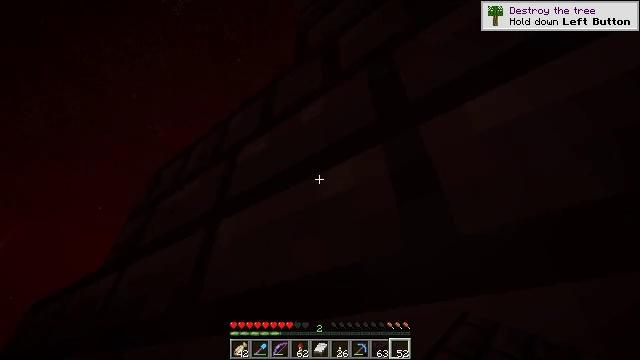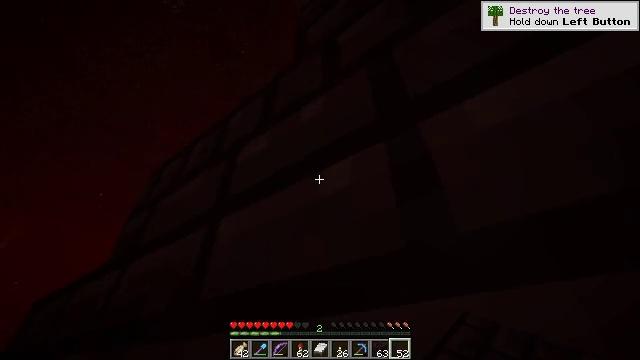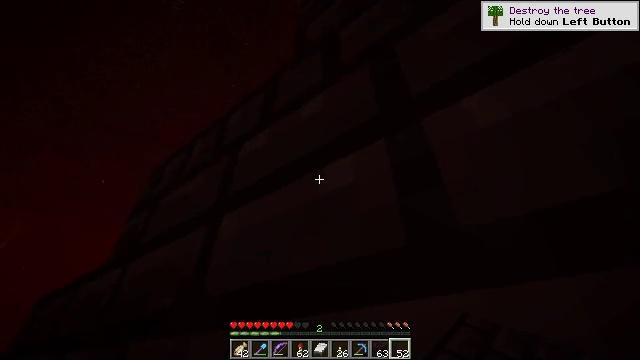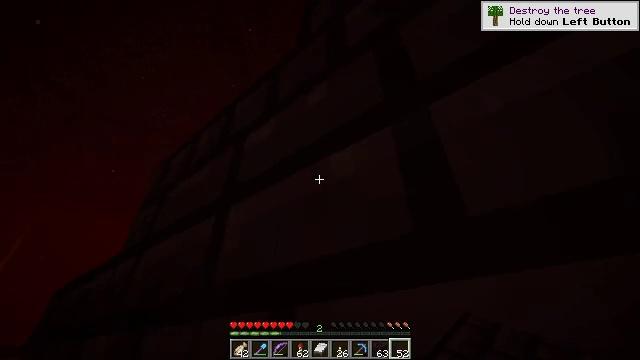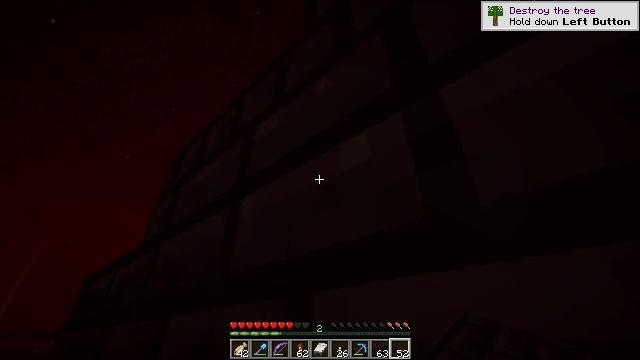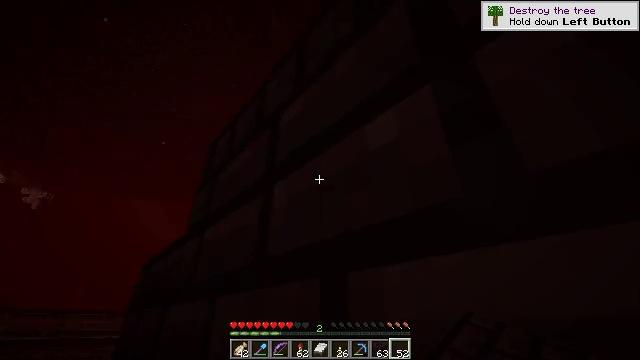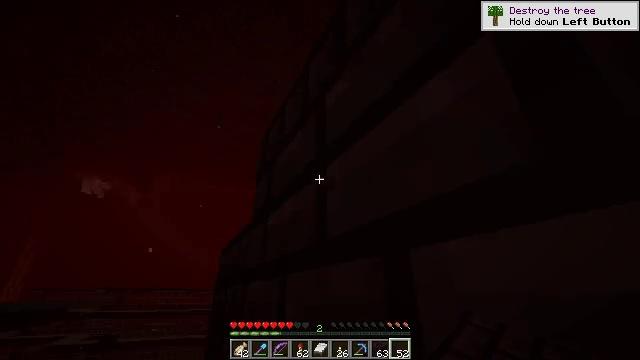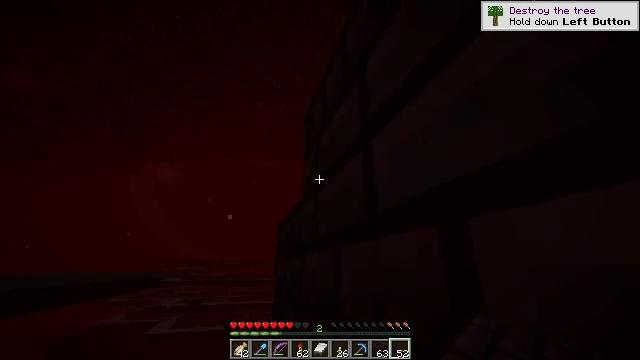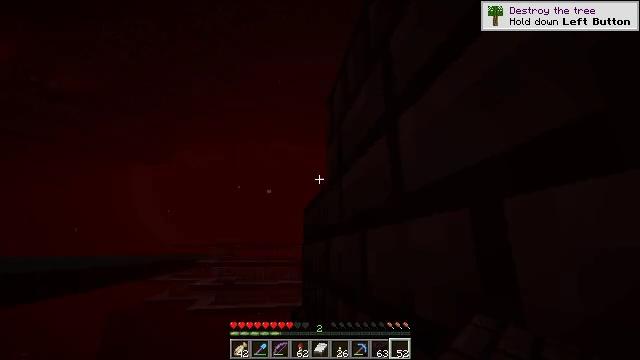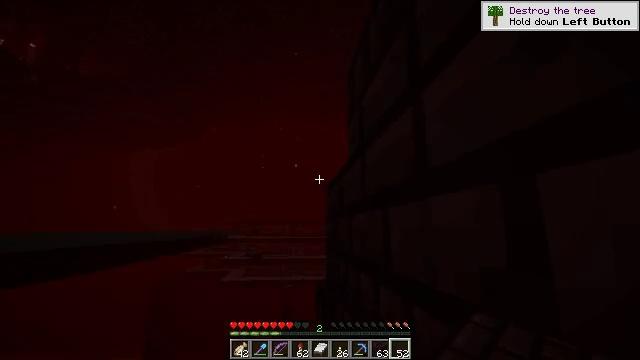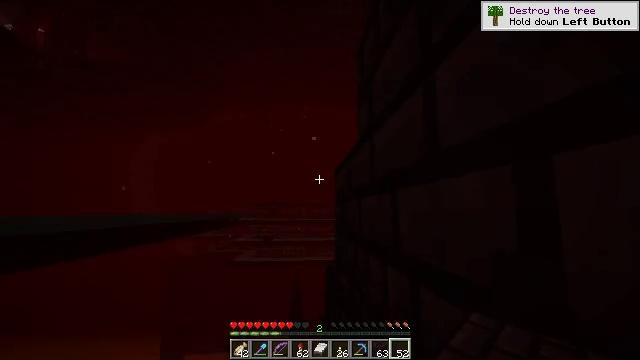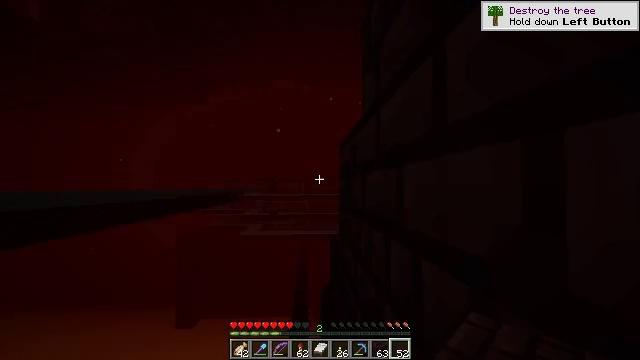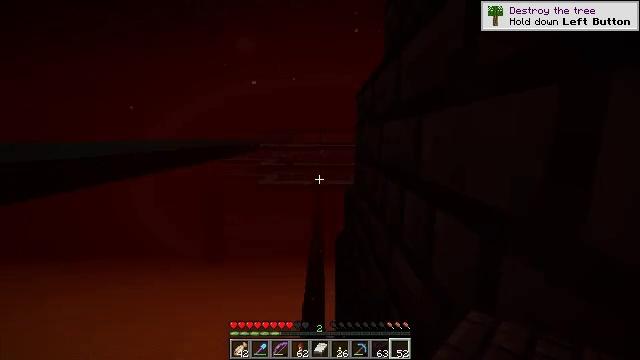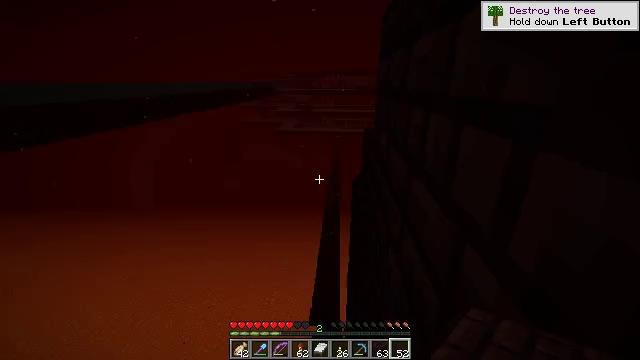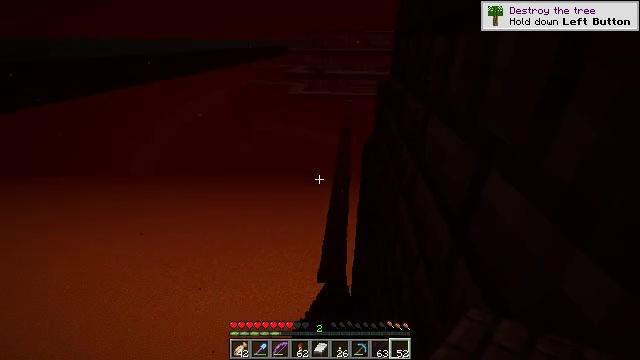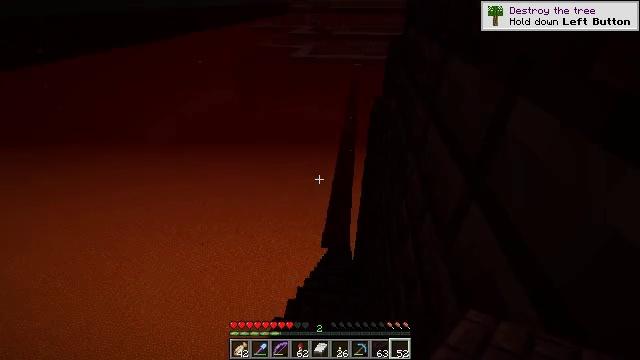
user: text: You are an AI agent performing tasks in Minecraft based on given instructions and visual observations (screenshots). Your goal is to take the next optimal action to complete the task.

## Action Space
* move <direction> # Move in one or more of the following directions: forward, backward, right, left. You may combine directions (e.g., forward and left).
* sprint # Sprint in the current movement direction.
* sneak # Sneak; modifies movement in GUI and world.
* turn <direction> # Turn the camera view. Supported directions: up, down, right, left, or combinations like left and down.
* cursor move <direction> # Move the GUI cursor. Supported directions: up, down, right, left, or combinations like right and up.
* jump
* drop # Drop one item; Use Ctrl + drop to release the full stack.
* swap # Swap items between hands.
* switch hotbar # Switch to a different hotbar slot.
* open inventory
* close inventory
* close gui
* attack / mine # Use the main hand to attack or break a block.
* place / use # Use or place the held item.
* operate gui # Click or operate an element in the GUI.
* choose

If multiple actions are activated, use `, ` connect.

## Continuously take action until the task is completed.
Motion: motion action
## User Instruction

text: Dig up the nether brick slab.
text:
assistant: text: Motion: no_op
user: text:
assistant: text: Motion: no_op
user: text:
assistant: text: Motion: turn left and down
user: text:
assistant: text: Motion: turn left and down
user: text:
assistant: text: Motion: turn left and down
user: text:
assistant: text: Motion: turn left and down
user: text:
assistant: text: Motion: turn left and down
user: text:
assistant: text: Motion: turn left and down
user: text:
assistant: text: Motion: turn left and down
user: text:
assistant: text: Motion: turn left and down
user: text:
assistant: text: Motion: turn left and down
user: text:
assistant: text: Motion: sneak, turn left and down
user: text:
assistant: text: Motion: sneak, turn left and down
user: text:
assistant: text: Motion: sneak, turn left and down
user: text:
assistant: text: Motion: sneak, turn left and down
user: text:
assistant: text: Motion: sneak, turn down
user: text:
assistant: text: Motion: sneak, turn down
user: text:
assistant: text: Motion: sneak, turn down
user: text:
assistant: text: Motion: sneak
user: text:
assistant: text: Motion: sneak
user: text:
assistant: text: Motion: sneak
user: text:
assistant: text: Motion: sneak
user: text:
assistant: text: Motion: sneak
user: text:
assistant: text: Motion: move left, sneak
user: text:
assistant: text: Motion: move left, sneak, turn right
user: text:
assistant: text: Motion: move forward and move left, sneak, turn right and up
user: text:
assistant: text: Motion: move forward and move left, sneak, turn right and up
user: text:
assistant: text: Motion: move forward and move left, sneak, turn right and up
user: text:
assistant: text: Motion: move forward and move left, sneak, turn right
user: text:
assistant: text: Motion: move forward and move left, sneak, turn right and up